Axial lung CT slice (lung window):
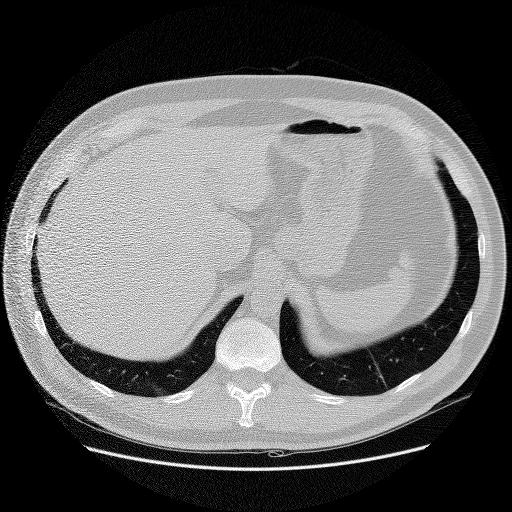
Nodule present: no